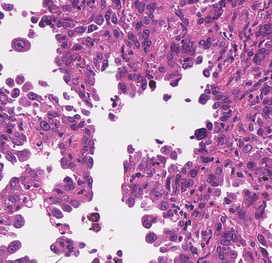
Tumor epithelial tissue: yes
Tumor-associated stroma tissue: no
Normal tissue: no